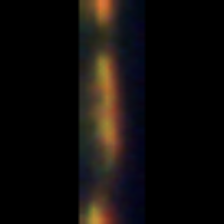
Taxon: Psuedo-nitzschia
Group: Diatoms